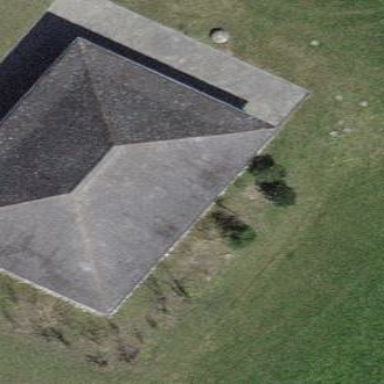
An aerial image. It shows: Service building.